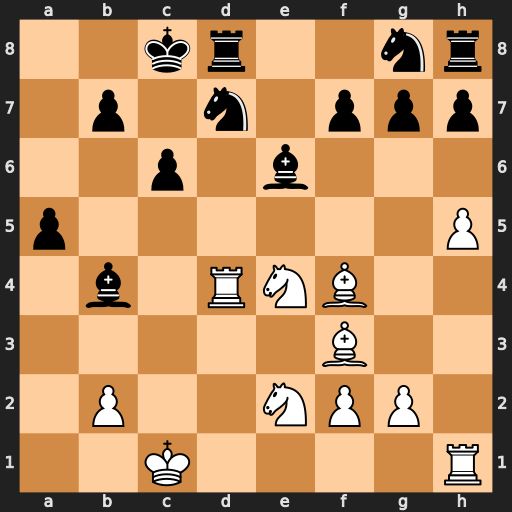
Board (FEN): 2kr2nr/1p1n1ppp/2p1b3/p6P/1b1RNB2/5B2/1P2NPP1/2K4R
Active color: w
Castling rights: -
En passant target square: -
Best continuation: Rxb4 axb4 Nd6+